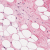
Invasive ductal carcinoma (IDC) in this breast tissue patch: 0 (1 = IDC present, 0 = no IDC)